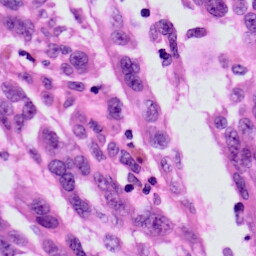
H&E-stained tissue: Skin